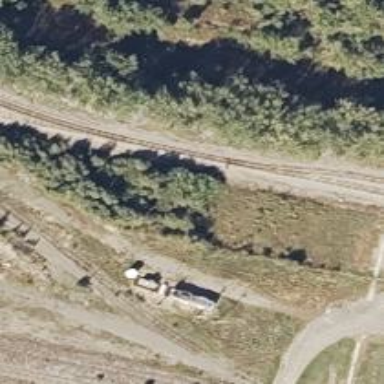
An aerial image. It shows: Railway track.